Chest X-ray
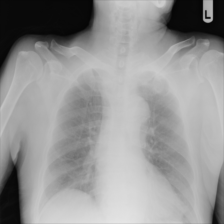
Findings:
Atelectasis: negative
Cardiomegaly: negative
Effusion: negative
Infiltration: negative
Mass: negative
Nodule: negative
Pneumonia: negative
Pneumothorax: negative
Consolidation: negative
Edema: negative
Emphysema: negative
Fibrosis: negative
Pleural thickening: negative
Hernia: negative